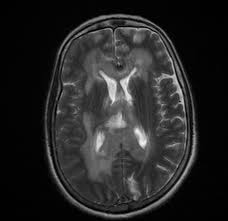
Label: notumor